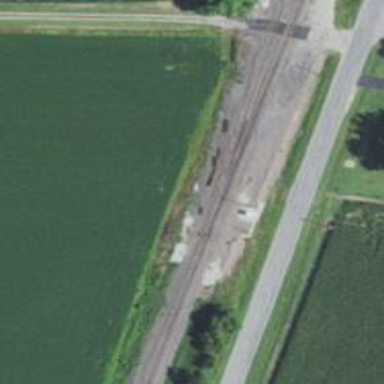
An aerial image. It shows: Railway spur junction.